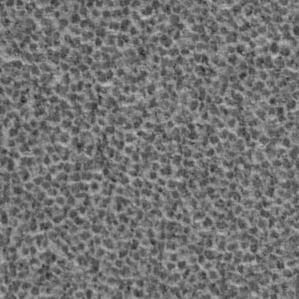
Label: frost